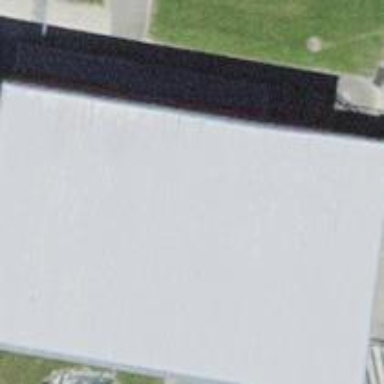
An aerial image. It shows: Kindergarten building.